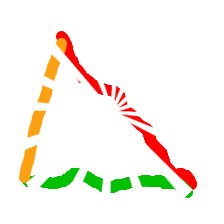
Shape: triangle